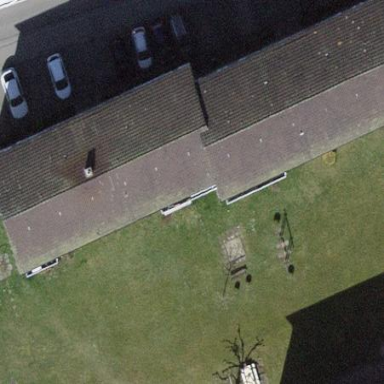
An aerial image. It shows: Gabled roof adorns the apartments building.